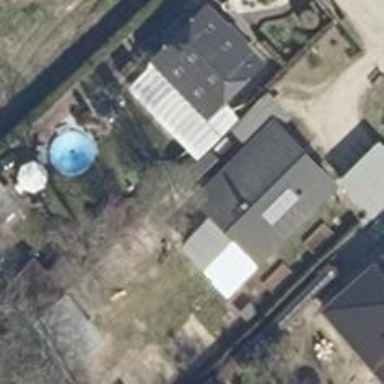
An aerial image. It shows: Simple house.